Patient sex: F
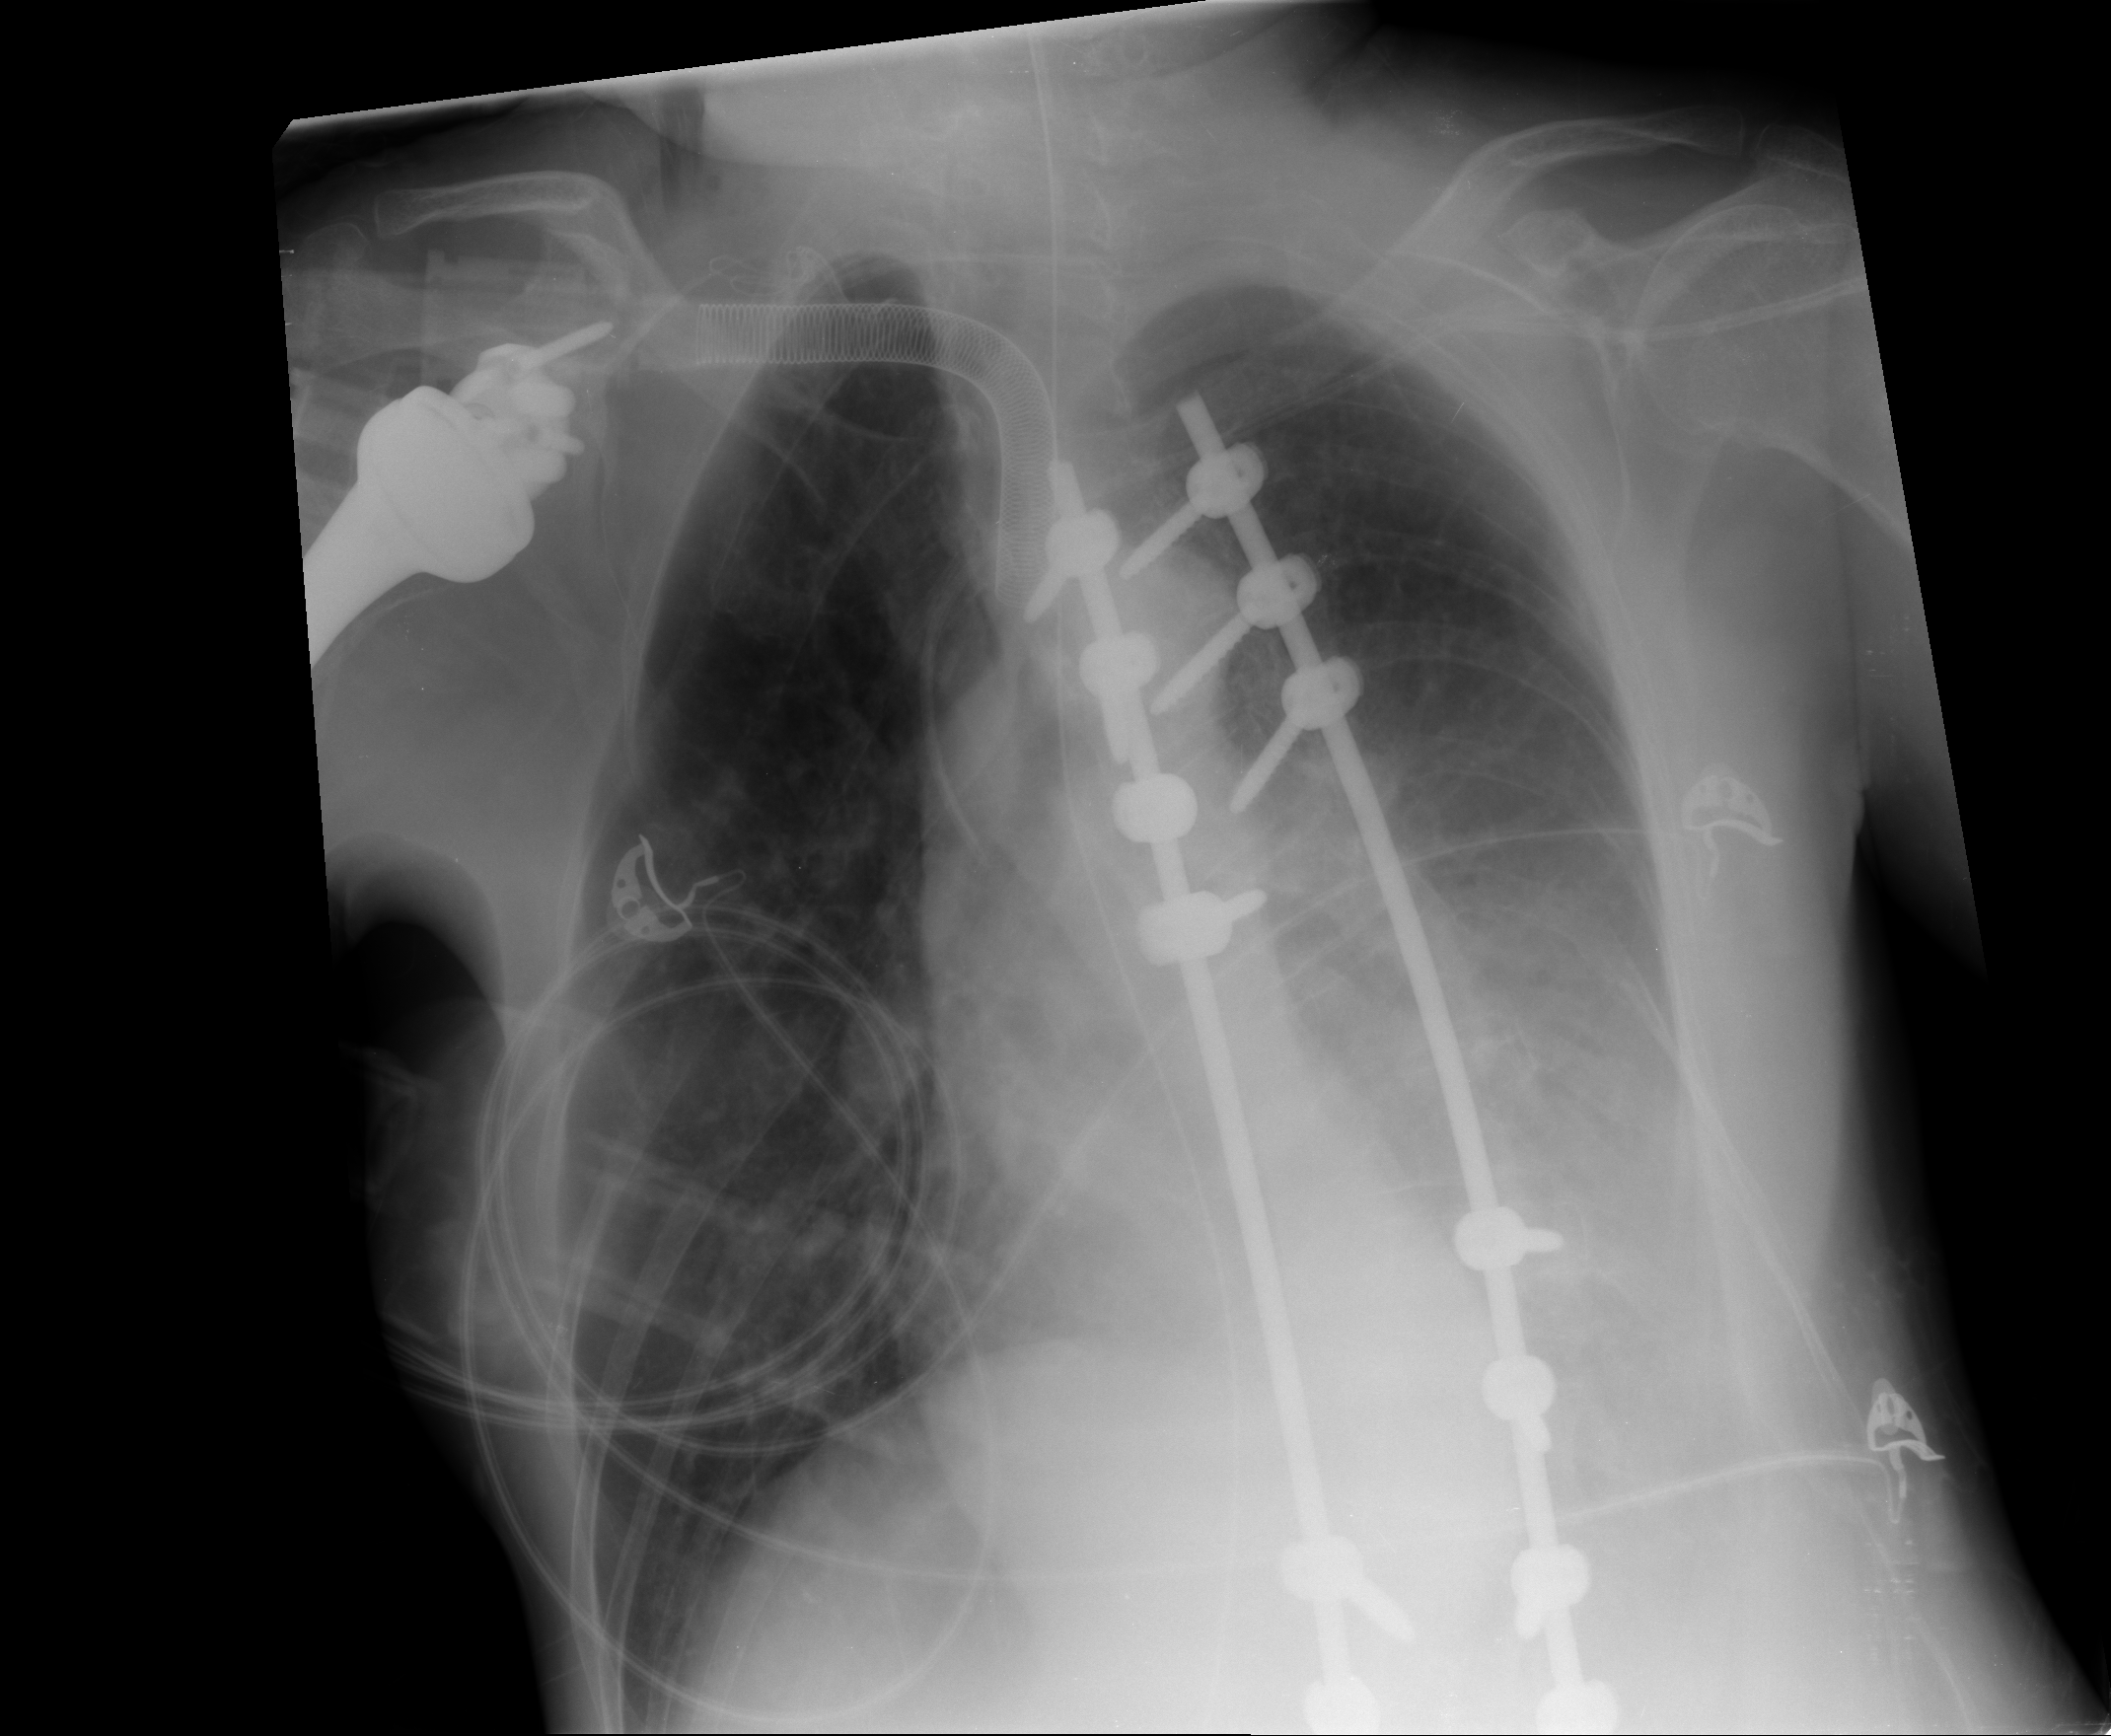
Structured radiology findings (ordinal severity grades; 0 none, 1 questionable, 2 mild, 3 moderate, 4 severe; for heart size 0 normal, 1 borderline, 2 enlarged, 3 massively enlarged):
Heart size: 0
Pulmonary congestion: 2
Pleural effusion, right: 0
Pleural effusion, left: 2
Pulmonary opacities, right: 0
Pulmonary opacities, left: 3
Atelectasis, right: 0
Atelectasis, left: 3